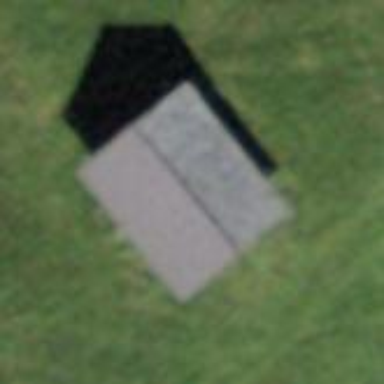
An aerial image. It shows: Cabin.